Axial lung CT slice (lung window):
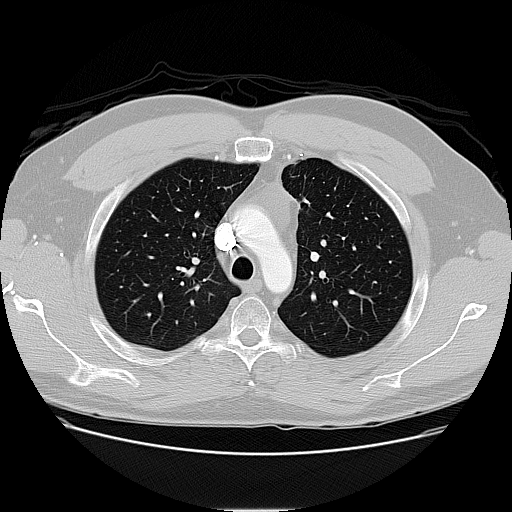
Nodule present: no